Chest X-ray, AP view. Patient: 45 years old, sex M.
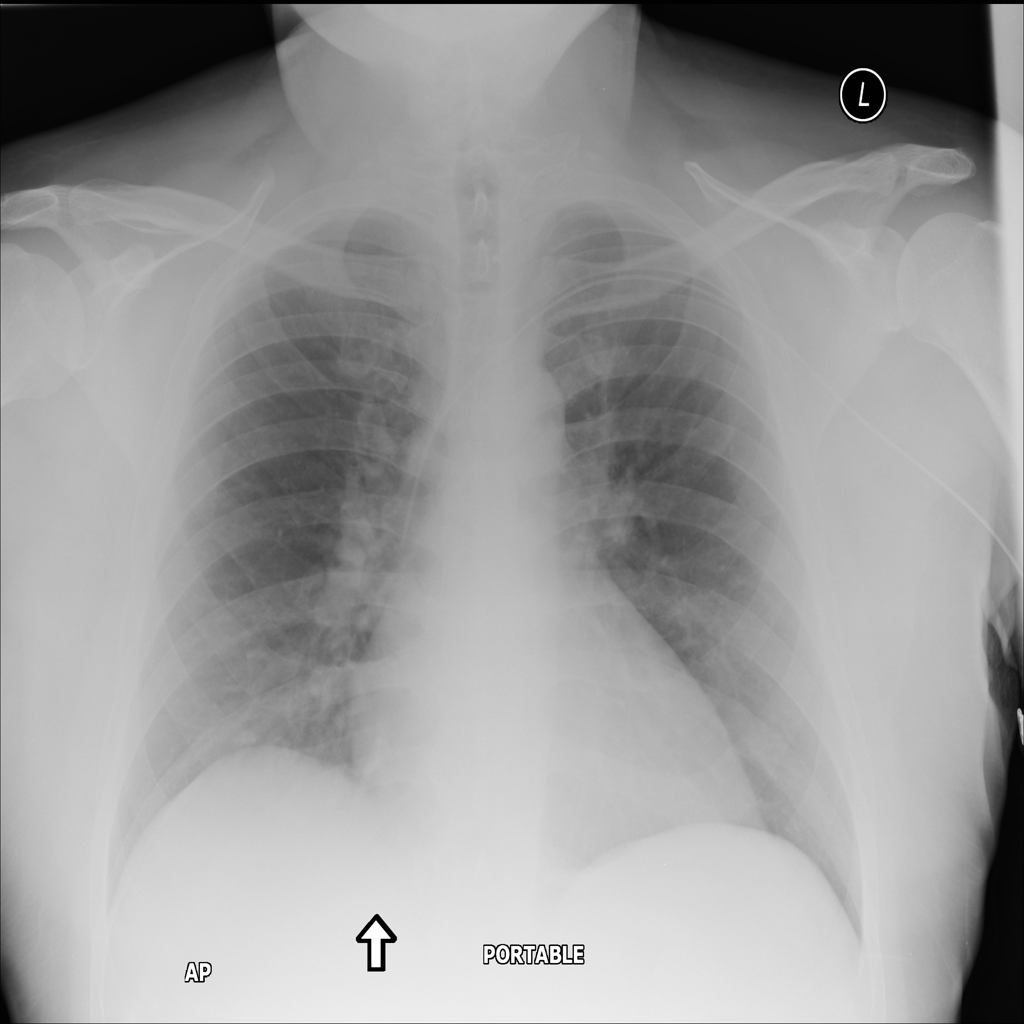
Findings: No Finding